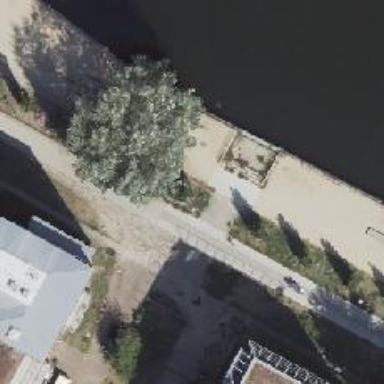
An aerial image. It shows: Populus tree with broadleaved deciduous leaves in urban setting.